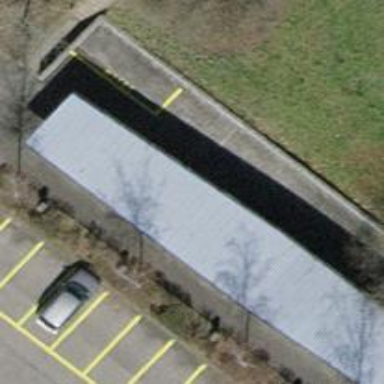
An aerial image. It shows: Bicycle parking facility.